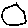
Label: circle